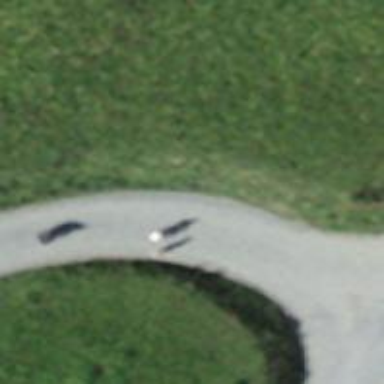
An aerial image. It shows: Well-maintained track road with grade 1 tracktype.